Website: crate-barrel
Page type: address-validator
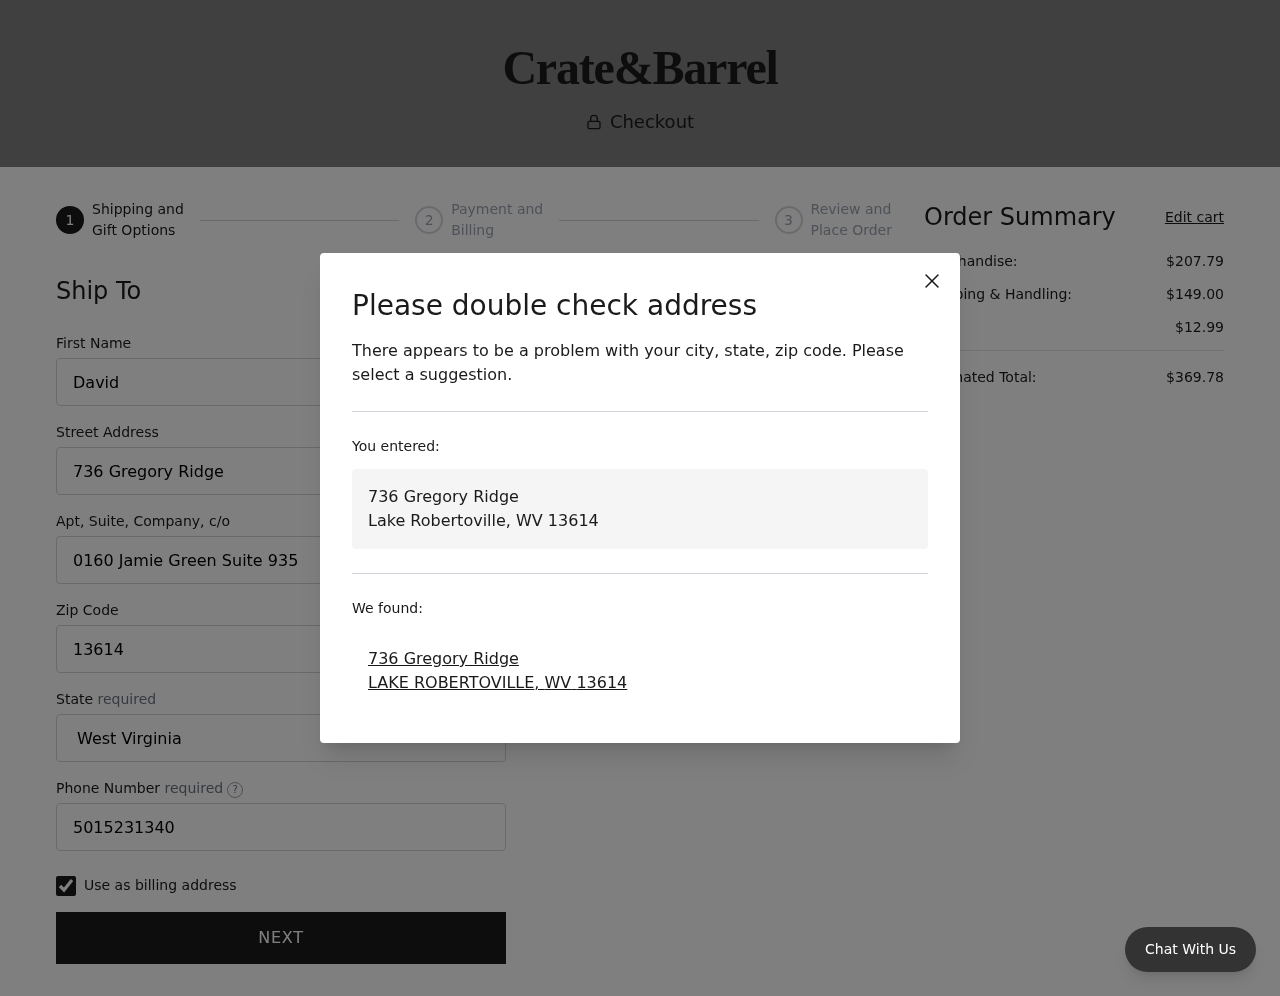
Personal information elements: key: PII_CITY
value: Lake Robertoville
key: PII_CITY
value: LAKE ROBERTOVILLE
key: PII_FIRSTNAME
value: David
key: PII_PHONE
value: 5015231340
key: PII_POSTCODE
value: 13614
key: PII_STATE
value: West Virginia
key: PII_STATE_ABBR
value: WV
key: PII_STREET
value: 736 Gregory Ridge
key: PII_STREET2
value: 0160 Jamie Green Suite 935
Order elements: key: ORDER_SUBTOTAL
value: $207.79
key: ORDER_SHIPPING_COST
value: $149.00
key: ORDER_TAX
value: $12.99
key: ORDER_TOTAL
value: $369.78